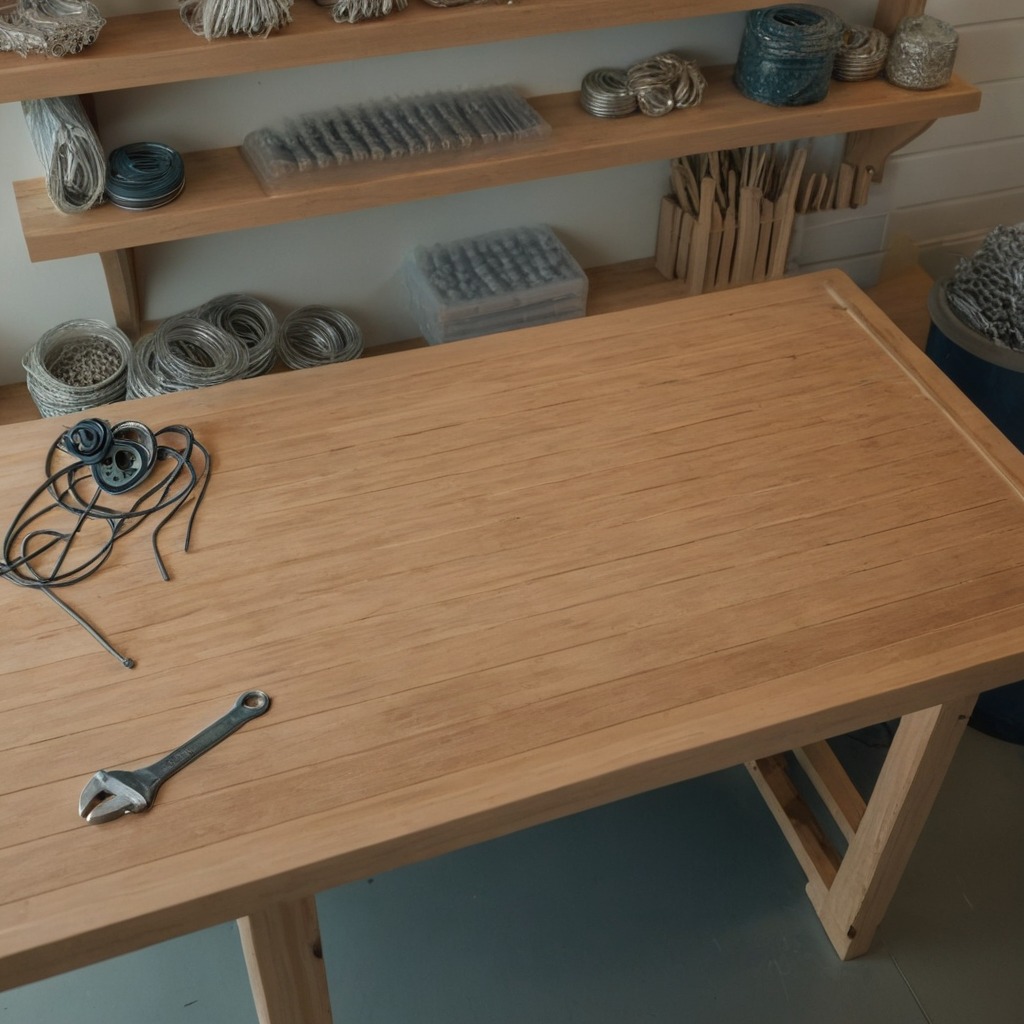
An wrench lies on the workbench inside a coastal fishing gear workshop.